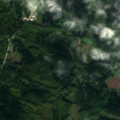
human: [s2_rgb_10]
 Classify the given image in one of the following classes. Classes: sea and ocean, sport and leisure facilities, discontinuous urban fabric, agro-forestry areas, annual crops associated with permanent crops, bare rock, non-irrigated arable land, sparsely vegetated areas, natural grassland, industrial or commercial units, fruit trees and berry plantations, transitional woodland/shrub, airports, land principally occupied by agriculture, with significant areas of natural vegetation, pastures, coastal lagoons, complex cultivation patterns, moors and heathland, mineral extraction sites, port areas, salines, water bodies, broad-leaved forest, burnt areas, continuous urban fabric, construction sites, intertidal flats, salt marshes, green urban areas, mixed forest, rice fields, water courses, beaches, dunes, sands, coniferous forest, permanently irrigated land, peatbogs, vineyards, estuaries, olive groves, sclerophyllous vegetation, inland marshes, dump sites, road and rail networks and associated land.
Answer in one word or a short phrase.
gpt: land principally occupied by agriculture, with significant areas of natural vegetation, broad-leaved forest, coniferous forest, mixed forest